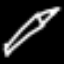
Label: pencil